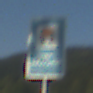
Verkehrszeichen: Wasserschutzgebiet
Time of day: MorningAfternoon
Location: Outdoor (Nature)
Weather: PartlyCloudy
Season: NotSpecified
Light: Natural